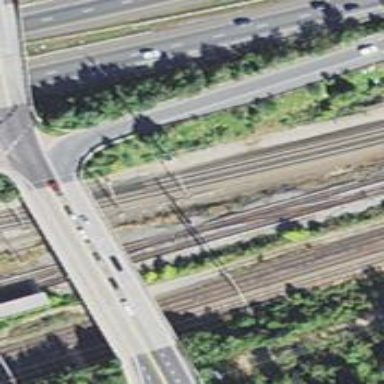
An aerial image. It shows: Railway track with contact line for electrification.